Question: I'm on a project for work that requires push notifications.
The functionality works fine but the project leader wants to add extra ui effects to the notifications.
To do this we are using jquery effects.
My situation:
- - -
What I would really like is that the block comes sliding down, and after 0.5 or 1 second the balloon will unfold or slide out.
Is this possible to do in one div or do I have to make 2 seperate divs?
Or maybe to describe it in a different way, can you set the effect on a div so it would only show a certain part of the div by setting sizes? (Show pixel 0 till pixel 150 or something.)
Thanks in advance :)
Example image

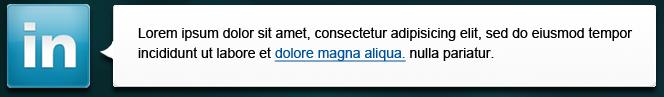
Answer: You can do this using single div also by animating the height of the div from 0 to required height. Apart from controlling the height you need to set certain styles also like 'overflow:hidden' on the div so that the overflowing content is hidden inside the div.